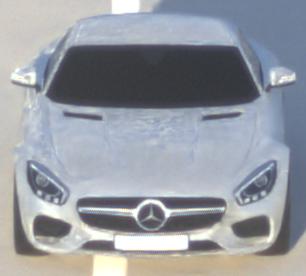
Make: Mercedes-Benz
Model: AMG GT Coupé
Detailed model: AMG GT (190) Coupé
Model produced from: 2014/10
Model produced until: 2017/01
Doors: 2
Color: white
Road condition: dry road
Daytime: sunrise or sunset
Contrast: low contrast